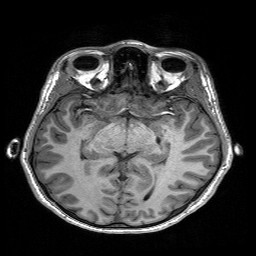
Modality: T1w
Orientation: coronal
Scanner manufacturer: siemens
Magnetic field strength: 3 T
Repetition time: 2.3 s
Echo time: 0.00197 s